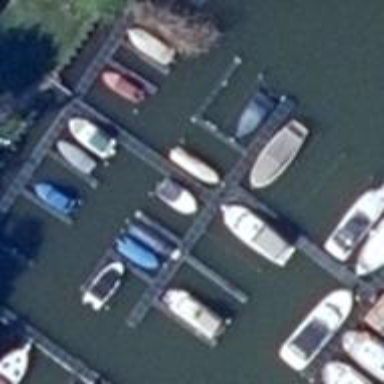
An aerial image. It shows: Man-made pier.